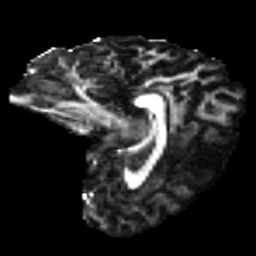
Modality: FA
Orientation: sagittal
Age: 33
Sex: female
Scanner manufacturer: ge
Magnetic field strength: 3 T
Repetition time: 7.8 s
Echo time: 0.0642 s